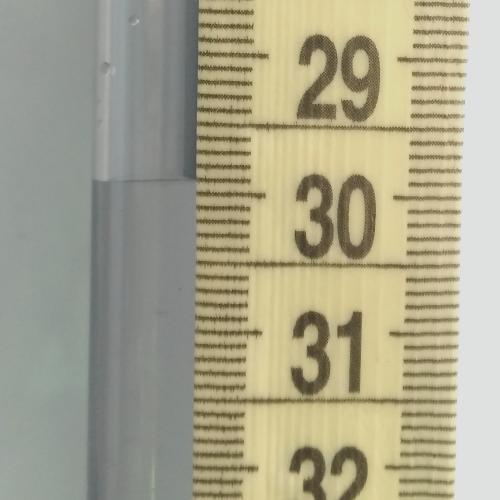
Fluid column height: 29.9 cm